Field crop: maize
Growth stage: 2
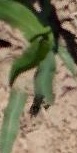
Species: maize